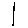
Label: line